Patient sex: F
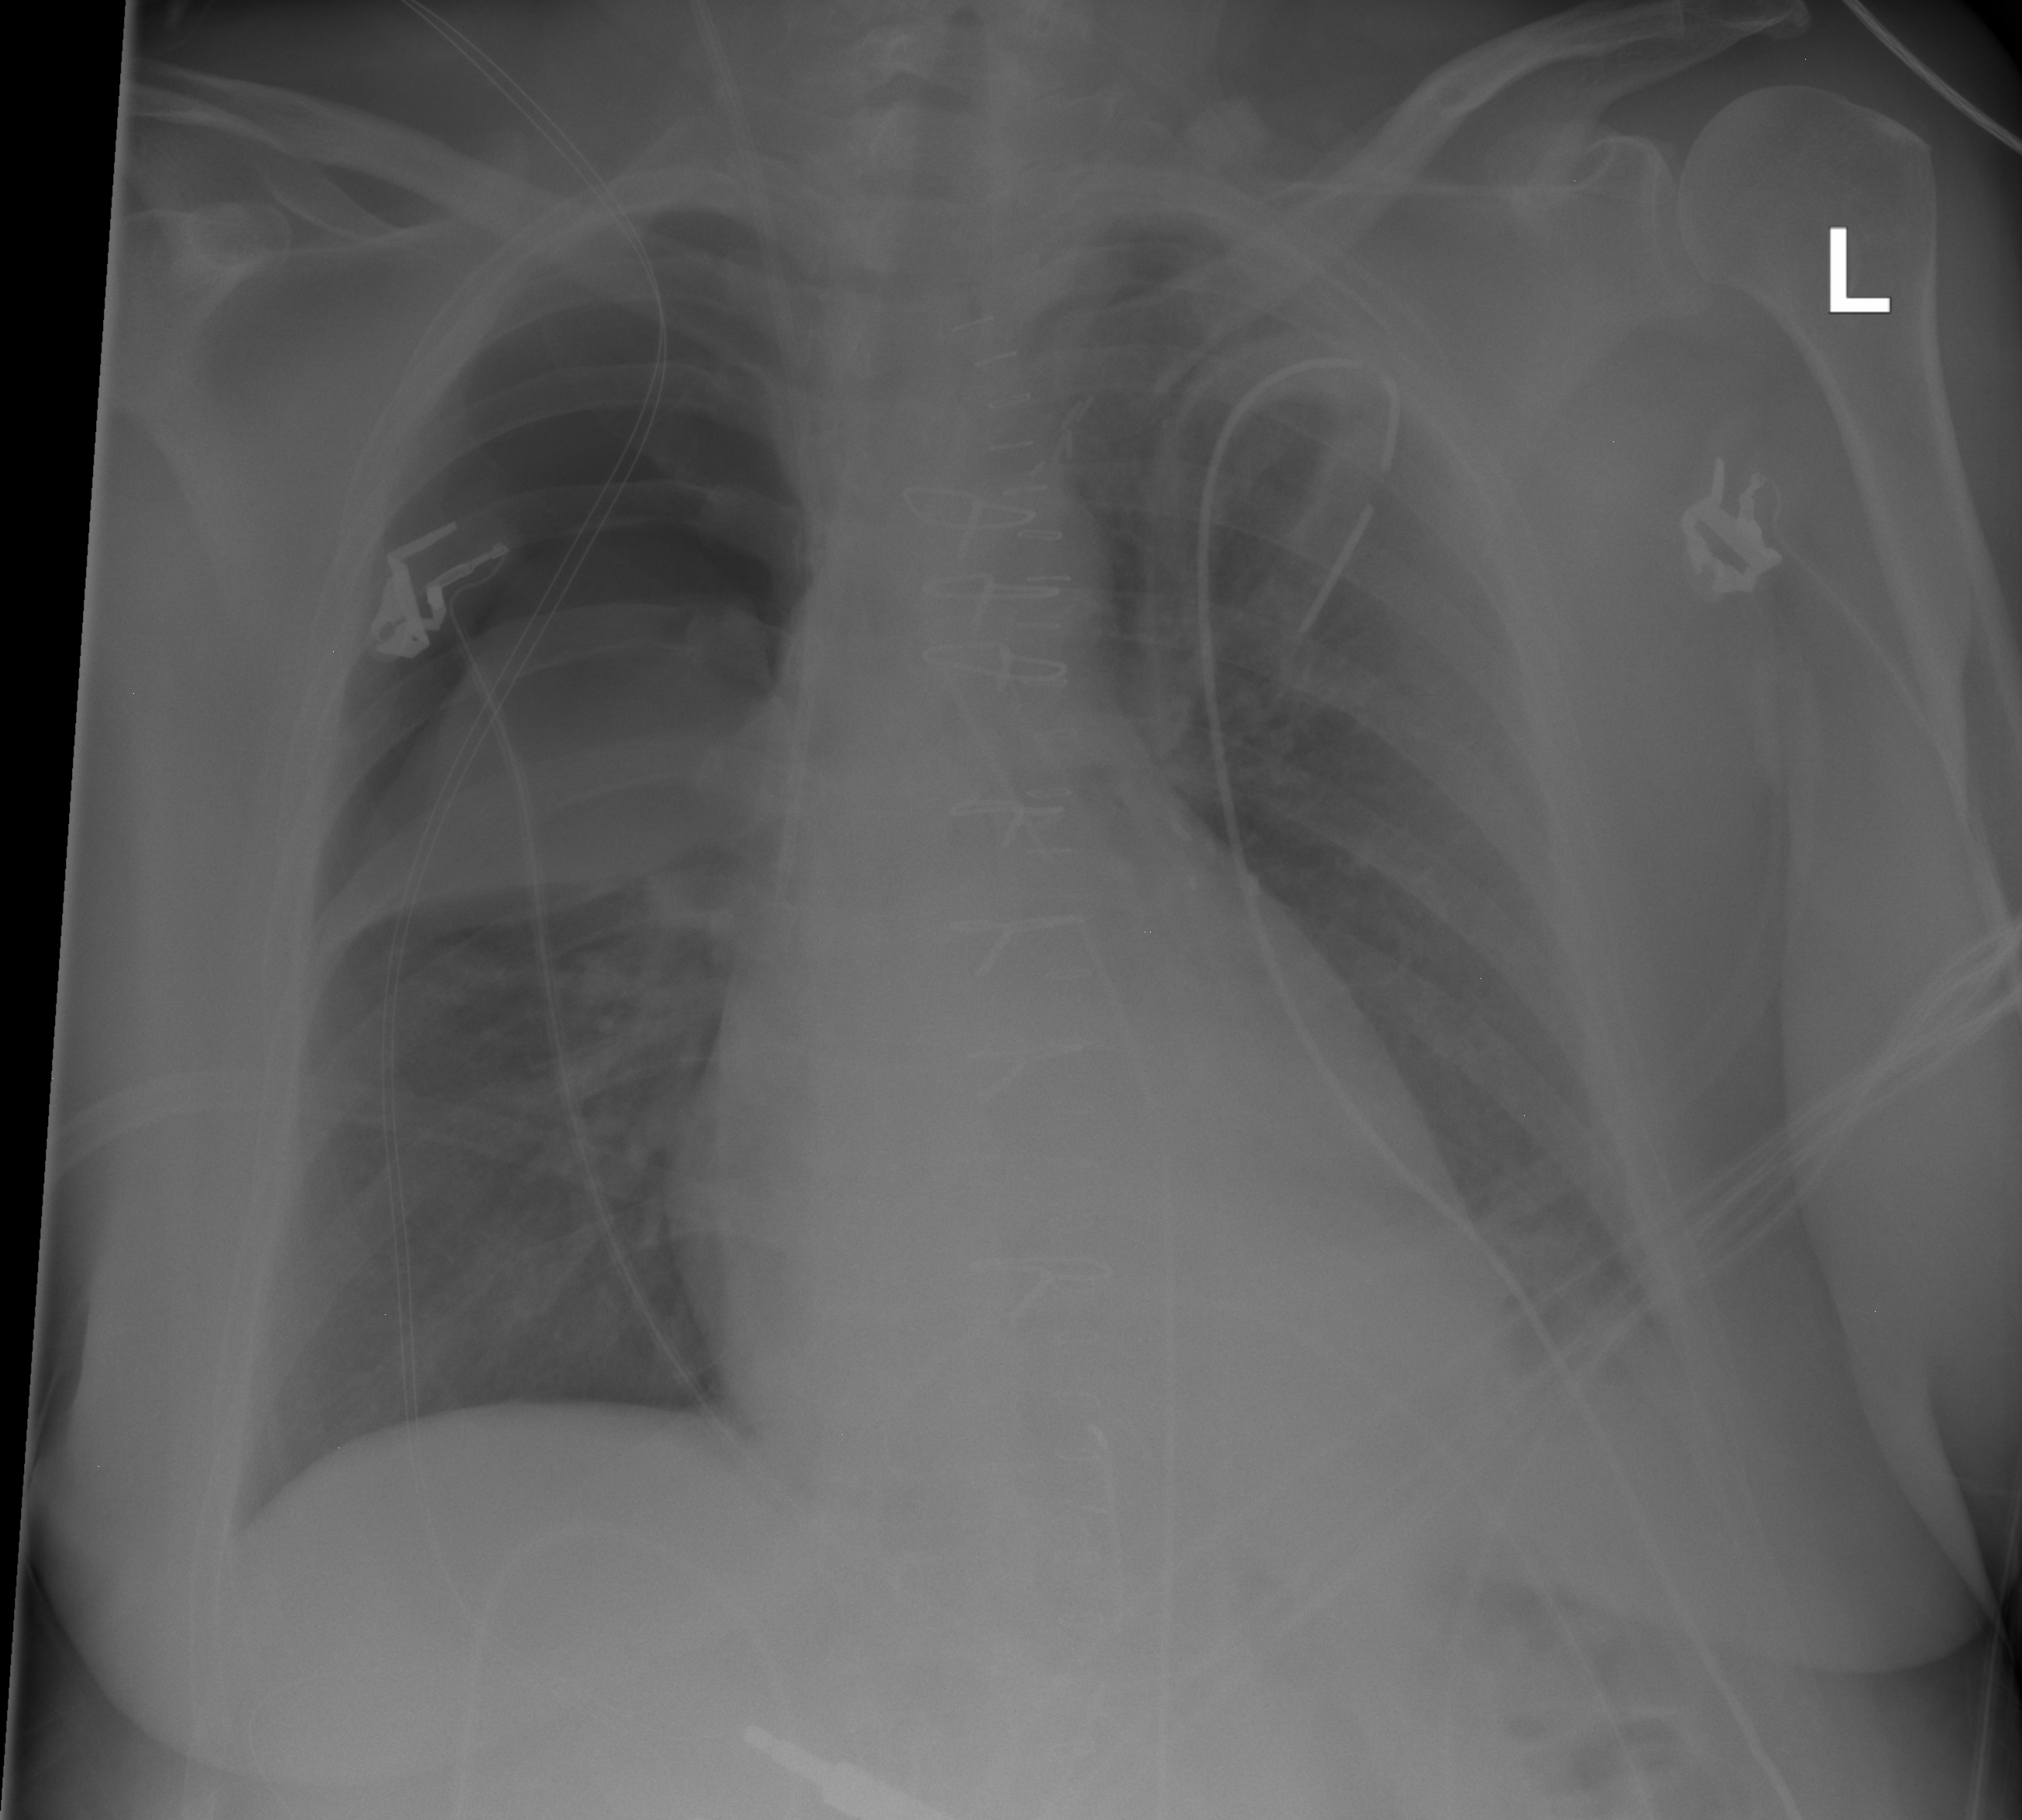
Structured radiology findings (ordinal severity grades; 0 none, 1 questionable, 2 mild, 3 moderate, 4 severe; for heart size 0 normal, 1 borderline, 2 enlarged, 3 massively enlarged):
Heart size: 1
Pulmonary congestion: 0
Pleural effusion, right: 0
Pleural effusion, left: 1
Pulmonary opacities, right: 0
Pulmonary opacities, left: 0
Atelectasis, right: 0
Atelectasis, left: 0